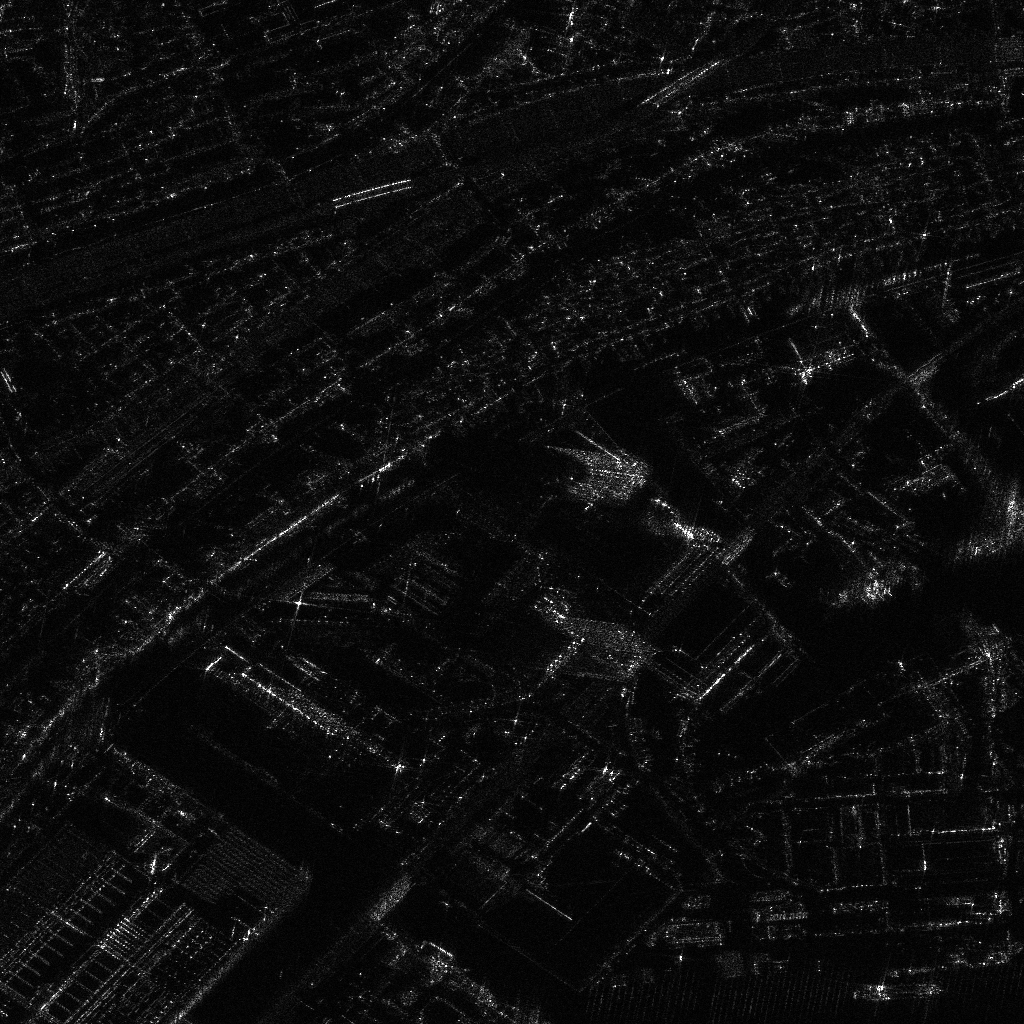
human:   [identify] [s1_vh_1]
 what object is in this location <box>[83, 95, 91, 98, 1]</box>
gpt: <ref>1 medium dredger at the bottom right</ref>